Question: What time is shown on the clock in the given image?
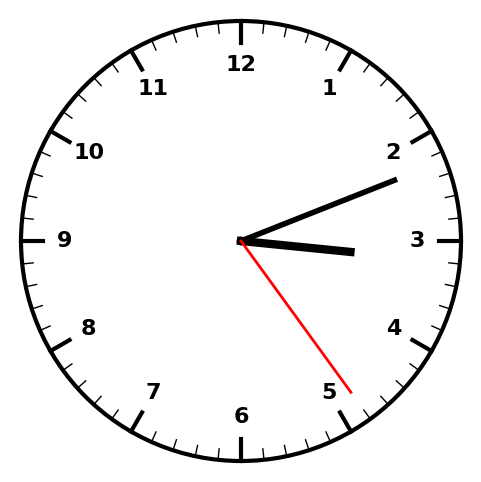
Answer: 03:11:24